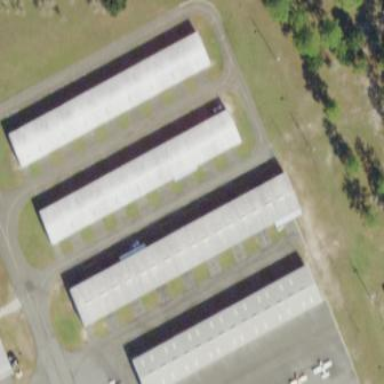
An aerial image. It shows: Airport hangar.